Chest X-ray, PA view. Patient: 42 years old, sex F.
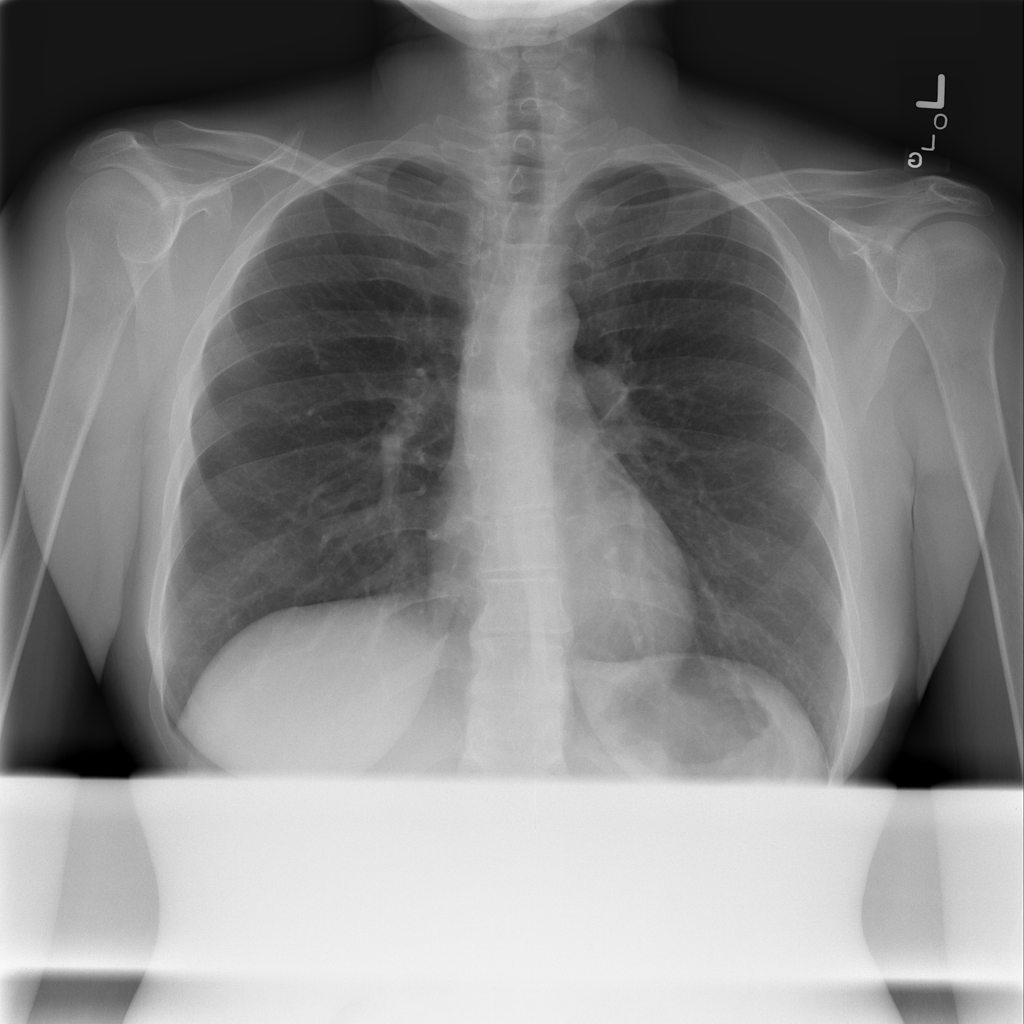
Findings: Mass